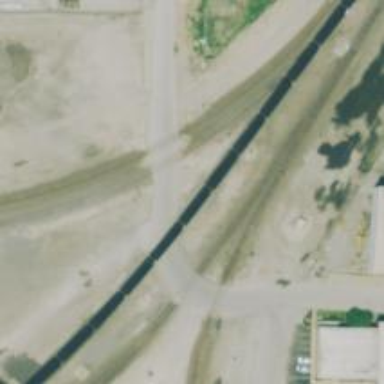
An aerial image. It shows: Railway level crossing.